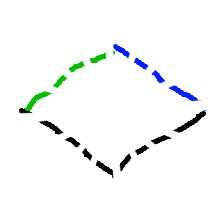
Shape: rhombus